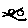
Label: hexagon